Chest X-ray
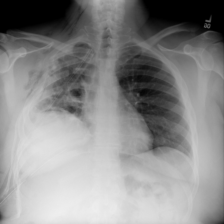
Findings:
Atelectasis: negative
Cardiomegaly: negative
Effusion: negative
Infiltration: negative
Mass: negative
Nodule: negative
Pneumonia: negative
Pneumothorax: positive
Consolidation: negative
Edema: negative
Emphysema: negative
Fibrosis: negative
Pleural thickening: negative
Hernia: negative